Question: I have data in a file that looks like this:

As you can see the data is very neat, but it is not separated in a concise fashion, but rather a variable number of spaces between columns and some columns left blank. This makes it import incorrectly into, for example, Excel. I have tried import functions in spyder and sage. I did not create the file.
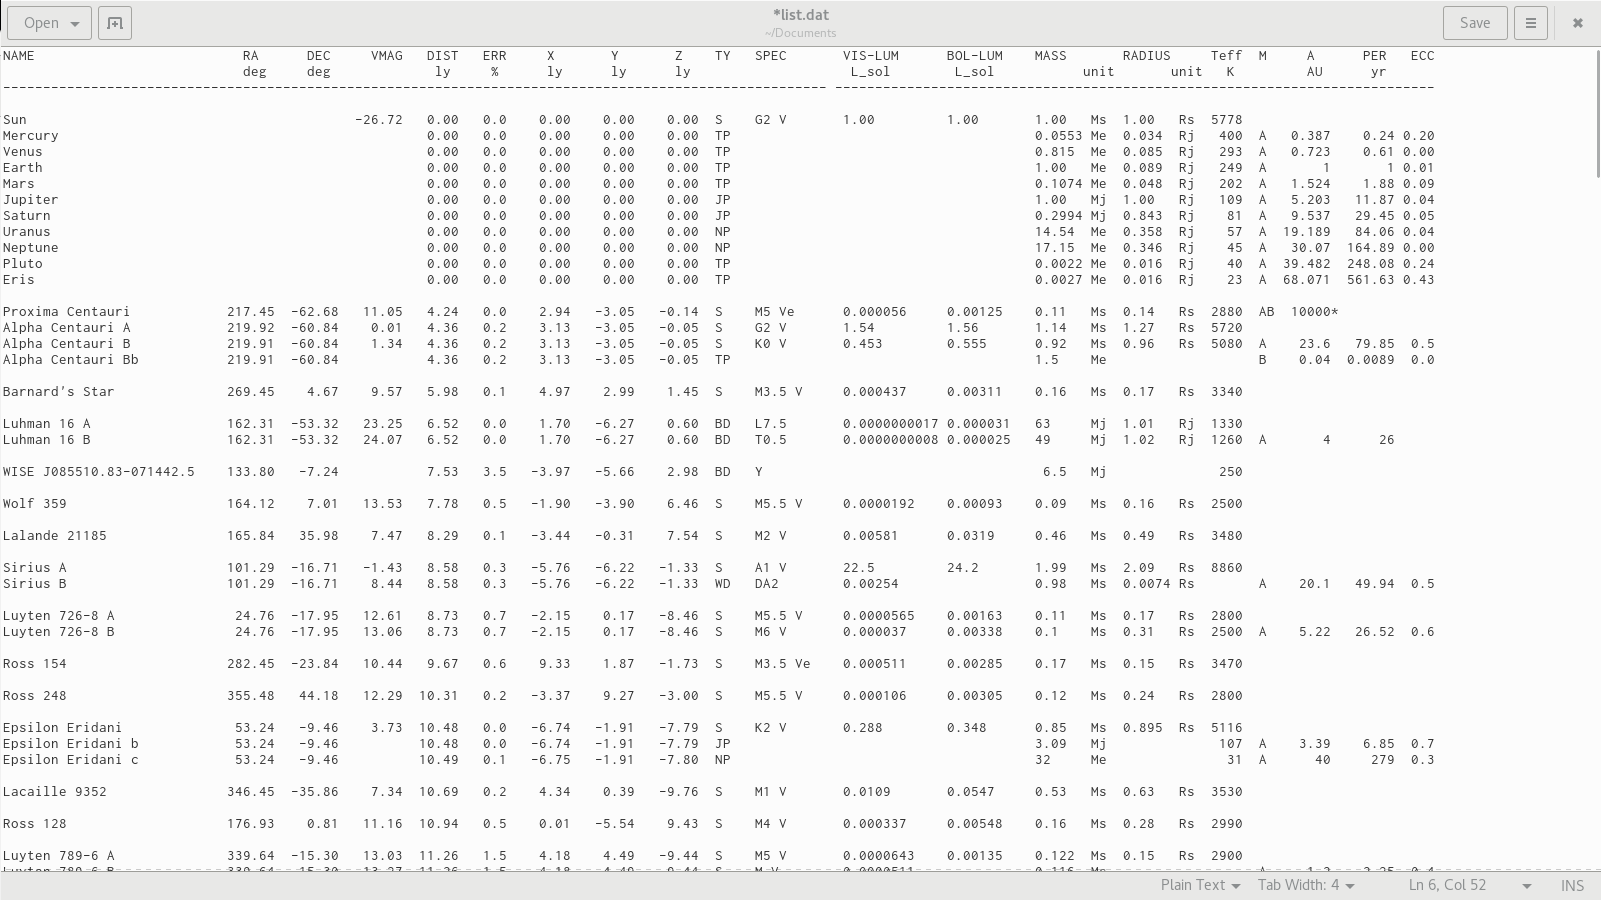
Answer: This is a fixed width file, so using pandas with python is the way to go:
<URL>